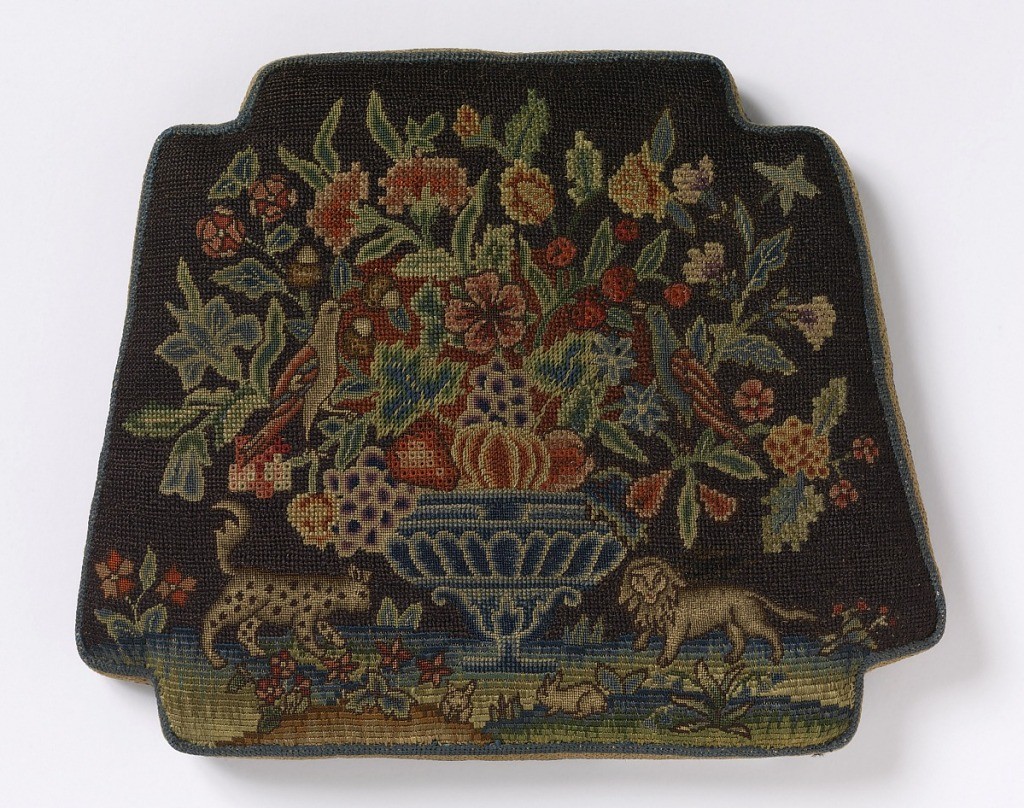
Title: Chair seat
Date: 17th century
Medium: silk Technique: counted stitch embroidery
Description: Small chair seat showing an urn of flowers with birds, leopard, lion and rabbits.